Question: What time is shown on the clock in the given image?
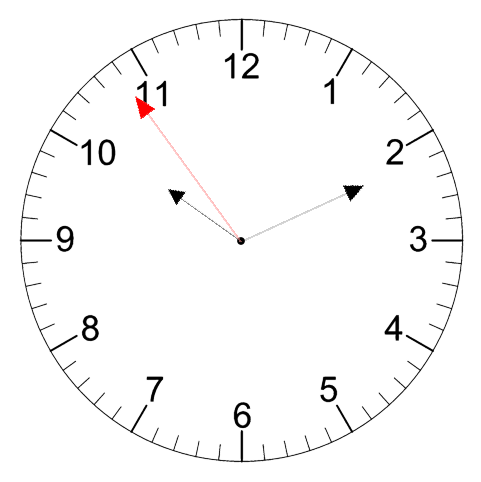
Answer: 10:10:54